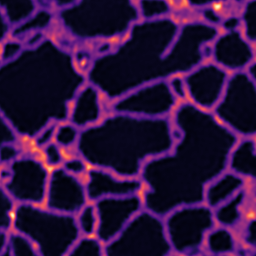
Label: Super-resolution ER image